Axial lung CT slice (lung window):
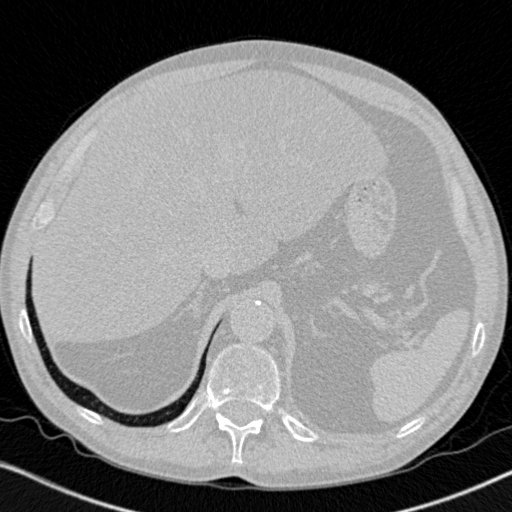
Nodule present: no